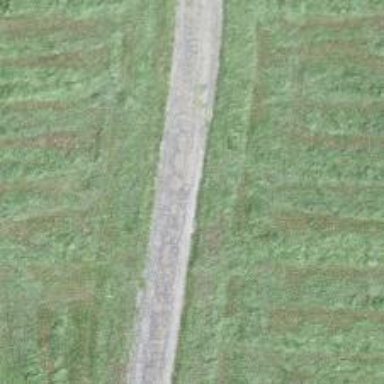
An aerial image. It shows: Asphalt path with smooth surface grade of grade1.